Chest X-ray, AP view. Patient: 51 years old, sex M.
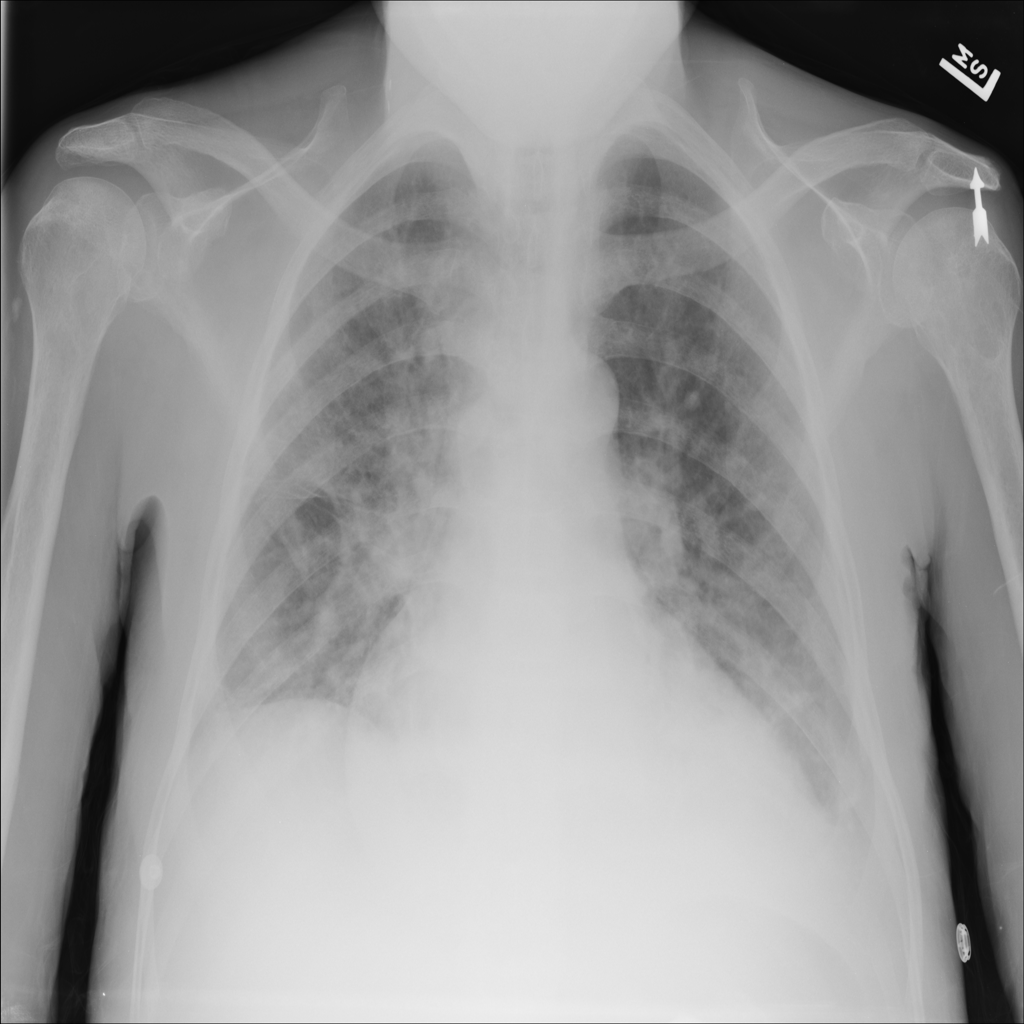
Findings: Consolidation, Effusion, Infiltration